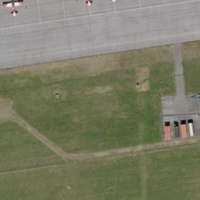
EUNIS habitat code: 57
Species observed at this site:
Corvus cornix